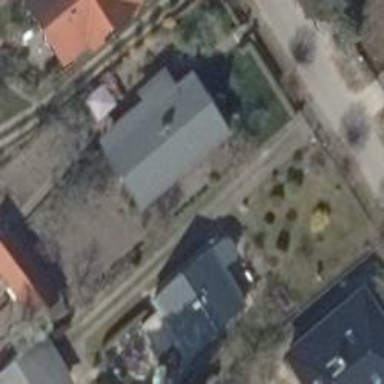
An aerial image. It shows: Detached building with gabled roof.